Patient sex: M
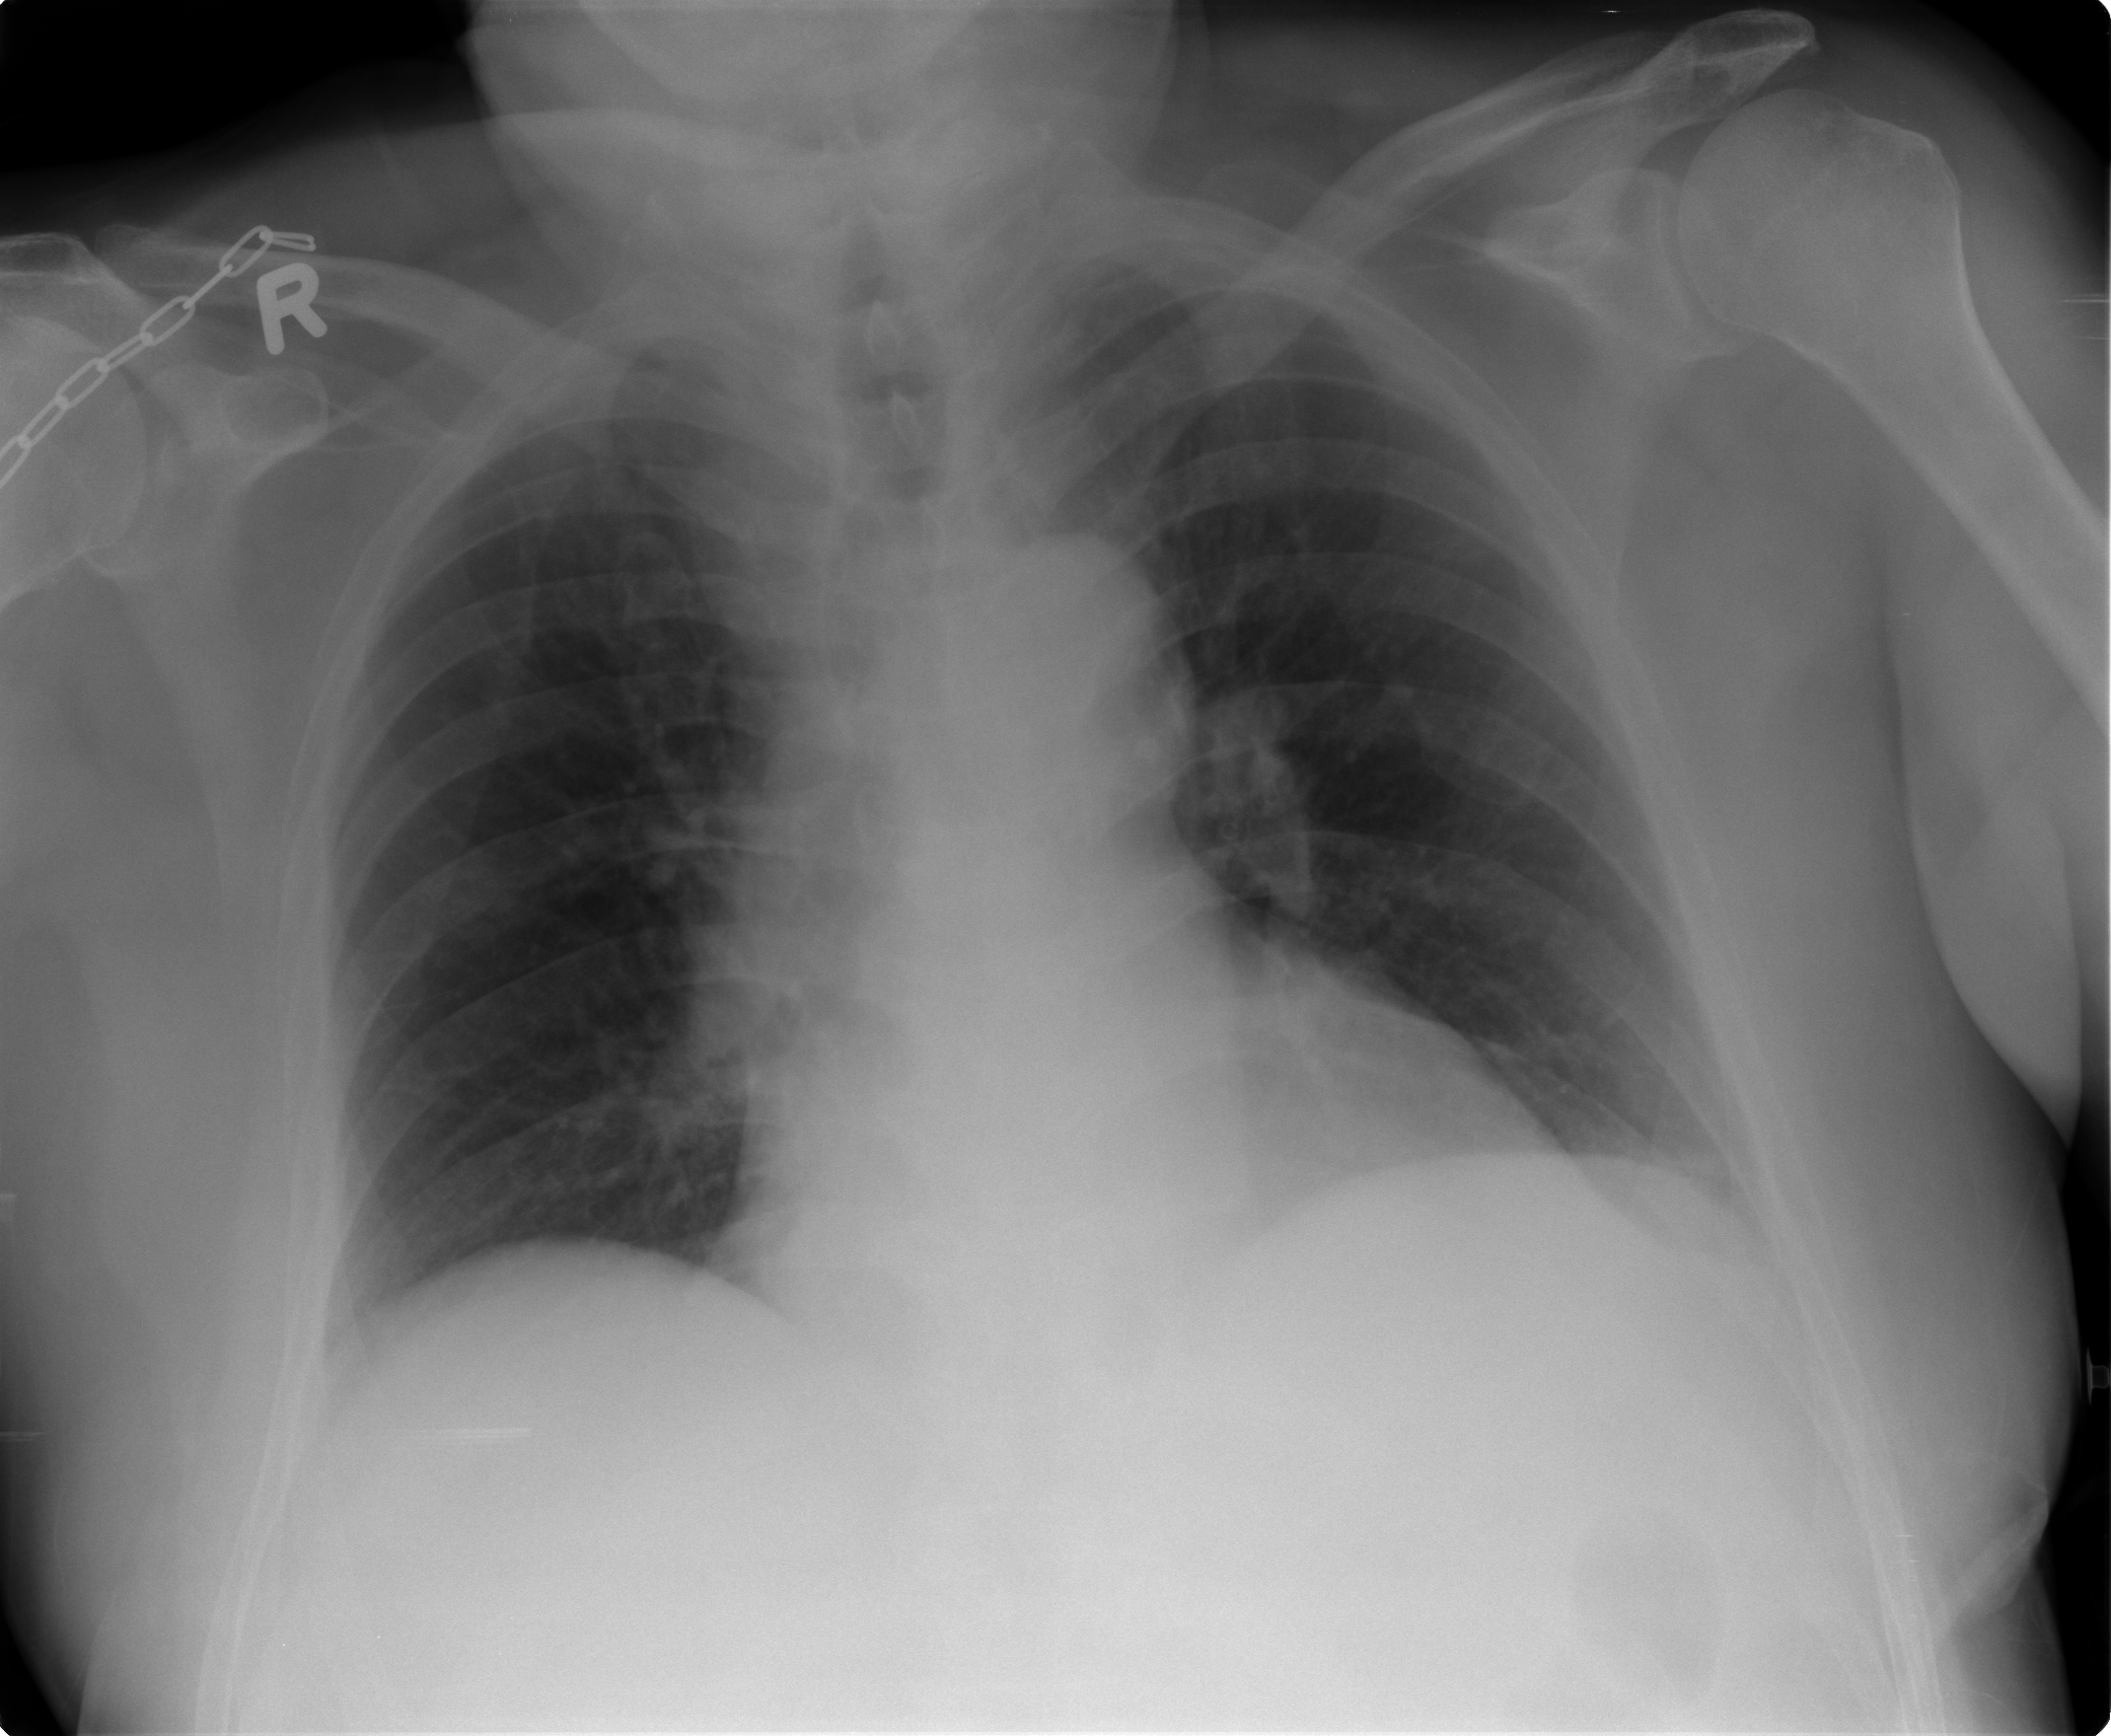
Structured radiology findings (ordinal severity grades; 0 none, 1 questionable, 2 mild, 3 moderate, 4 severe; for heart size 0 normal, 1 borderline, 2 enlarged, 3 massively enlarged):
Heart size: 1
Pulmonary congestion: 1
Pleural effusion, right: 0
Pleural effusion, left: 1
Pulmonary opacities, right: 0
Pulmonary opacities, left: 0
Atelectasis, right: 0
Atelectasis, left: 2